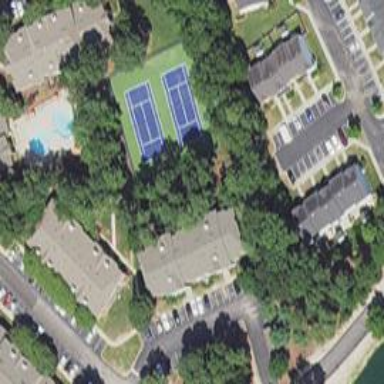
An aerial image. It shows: Tennis court in leisure pitch.